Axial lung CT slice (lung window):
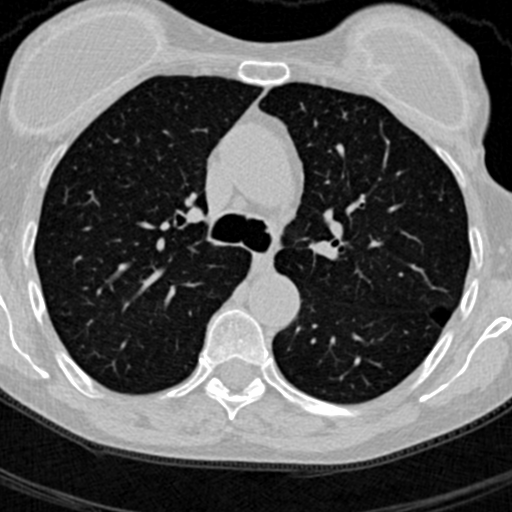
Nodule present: no